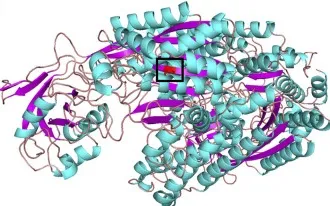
3D structure of TFR2 protein. Mutant type c. G1288A (p.
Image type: radiology (ct)